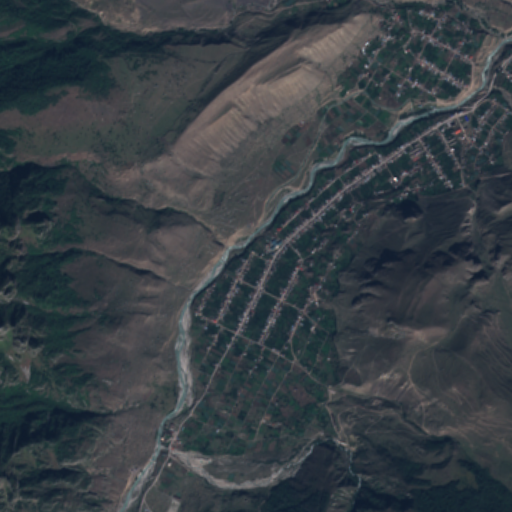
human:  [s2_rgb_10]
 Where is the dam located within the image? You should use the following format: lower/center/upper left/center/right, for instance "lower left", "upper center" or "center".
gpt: The dam is located in the lower right of the image.
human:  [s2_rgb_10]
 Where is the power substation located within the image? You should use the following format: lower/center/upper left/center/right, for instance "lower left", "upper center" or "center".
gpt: The power substation is located in the upper right of the image.
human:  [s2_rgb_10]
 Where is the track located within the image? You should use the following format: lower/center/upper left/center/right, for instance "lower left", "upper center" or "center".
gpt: There is no track in the image.